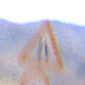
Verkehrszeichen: EinseitigVerengteFahrbahnRechts
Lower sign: VerbotUeberholenEinspurigeFahrzeuge
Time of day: MorningAfternoon
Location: Outdoor (Nature)
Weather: Clear
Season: NotSpecified
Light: Natural